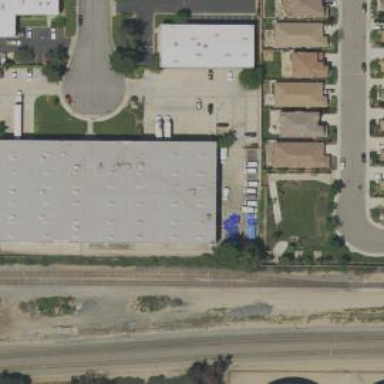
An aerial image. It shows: Warehouse building.